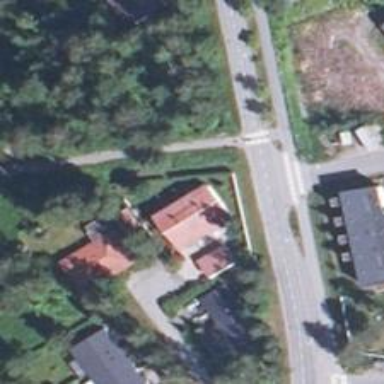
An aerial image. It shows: Road with "give way" sign.